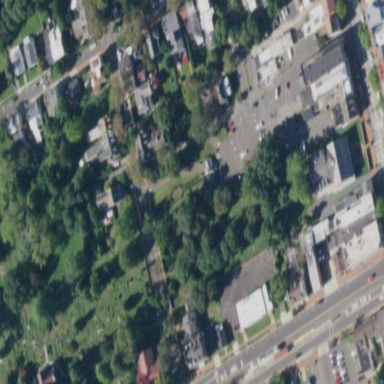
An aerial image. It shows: Cemetery.